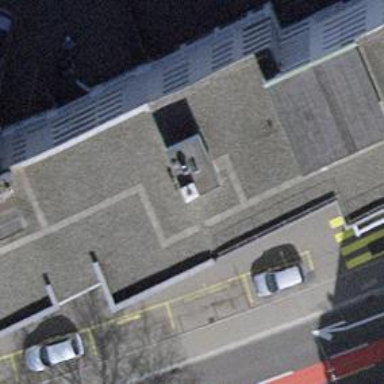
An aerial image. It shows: Restaurant.